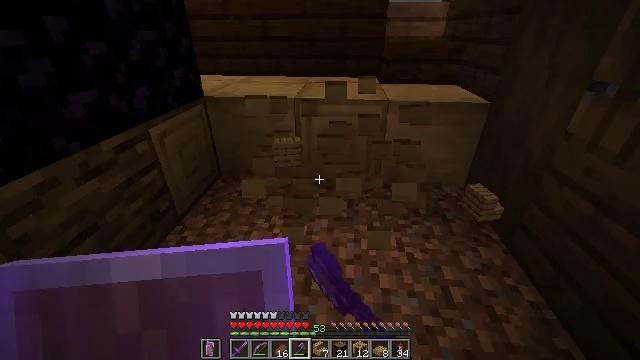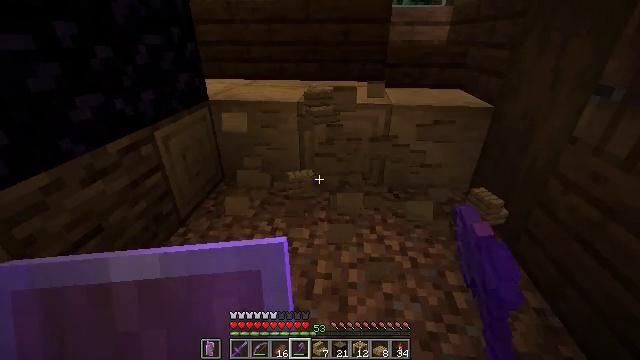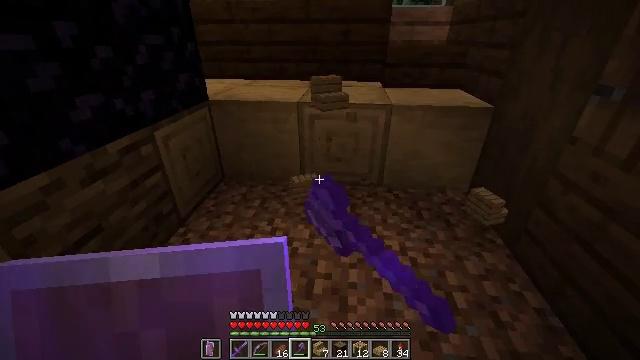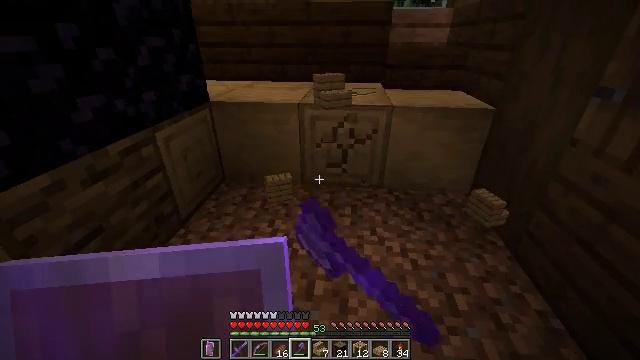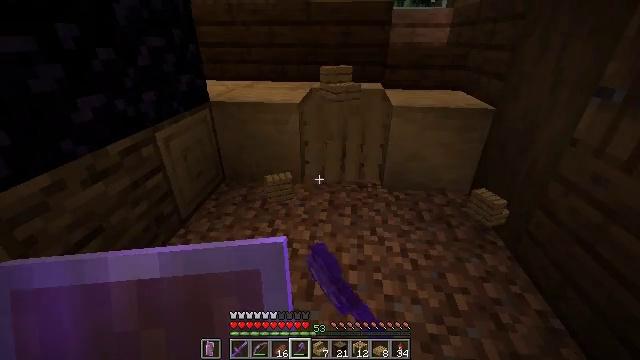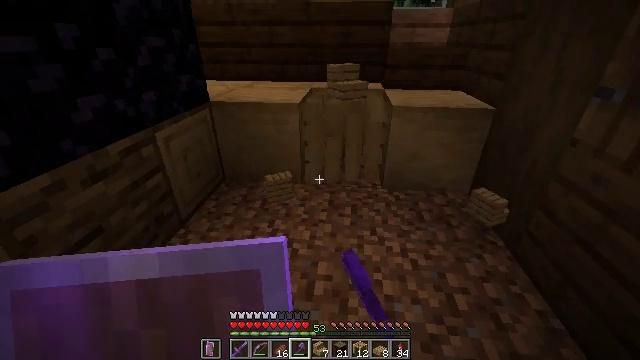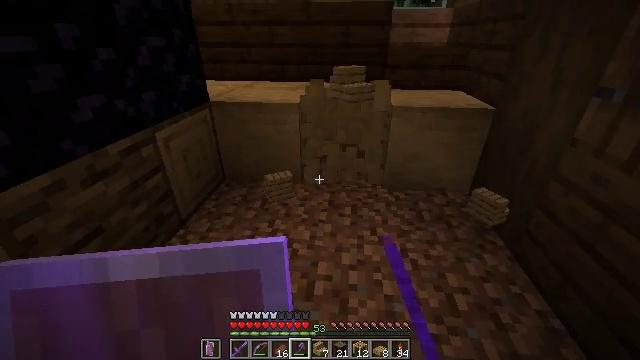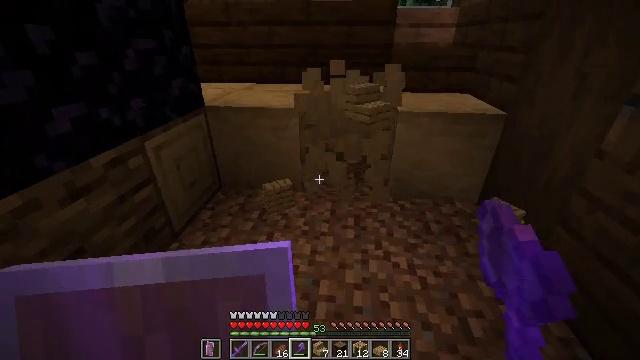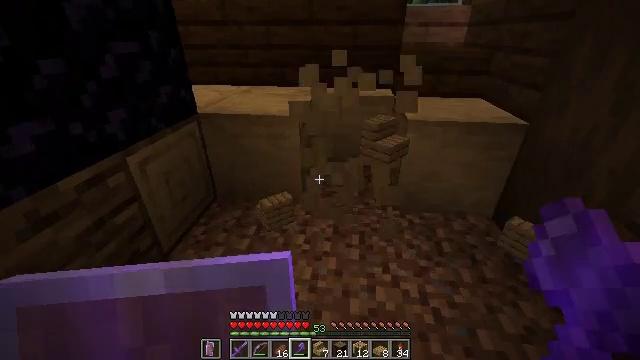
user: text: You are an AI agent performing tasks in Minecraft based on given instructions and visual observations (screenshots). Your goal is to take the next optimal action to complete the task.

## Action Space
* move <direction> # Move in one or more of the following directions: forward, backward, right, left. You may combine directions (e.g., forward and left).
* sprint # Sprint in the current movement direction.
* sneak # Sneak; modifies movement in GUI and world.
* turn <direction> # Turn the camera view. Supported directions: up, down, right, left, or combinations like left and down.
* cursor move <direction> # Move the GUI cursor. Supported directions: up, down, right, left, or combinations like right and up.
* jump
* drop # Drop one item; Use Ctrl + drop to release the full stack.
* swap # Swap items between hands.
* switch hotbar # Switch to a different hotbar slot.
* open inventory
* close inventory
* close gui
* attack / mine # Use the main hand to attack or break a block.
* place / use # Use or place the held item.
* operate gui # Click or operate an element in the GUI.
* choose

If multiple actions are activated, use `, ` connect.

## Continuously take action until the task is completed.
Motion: motion action
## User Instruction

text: Mine the stripped oak log.
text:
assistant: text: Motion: attack / mine
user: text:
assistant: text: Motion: attack / mine
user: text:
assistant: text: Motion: attack / mine
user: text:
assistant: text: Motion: attack / mine
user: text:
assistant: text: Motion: no_op
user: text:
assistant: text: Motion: move forward
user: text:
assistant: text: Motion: move forward
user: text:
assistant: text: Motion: move forward
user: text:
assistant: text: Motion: no_op